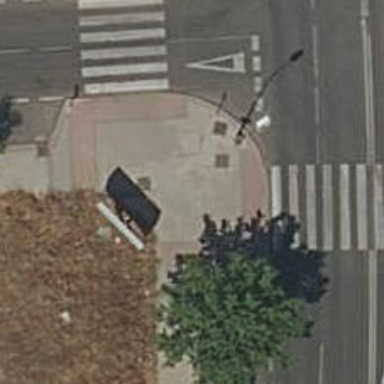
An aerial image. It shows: Uncontrolled footway crossing with markings.